Question: I made some tests regarding methods. I came across a case that baffles me completely. Here's an example.
'''
public abstract class Ge {
private boolean valid;
public Ge(boolean valid) {
this.valid = valid;
}
@Override
public int hashCode() {
return this.getClass().getSimpleName().hashCode();
}
@Override
public boolean equals(Object obj) {
if (getClass() == obj.getClass())
return true;
return false;
}
}
public class Ge1 extends Ge{
public Ge1(boolean valid) {
super(valid);
}
}
public class Ge1 extends Ge{
public Ge1(boolean valid) {
super(valid);
}
}
public class Ge2 extends Ge{
public Ge2(boolean valid) {
super(valid);
}
}
'''
The test class:
'''
public static void main(String args[]){
Ge1 ge1=new Ge1(true);
System.out.println(Integer.toHexString(System.identityHashCode(ge1)));
Ge1 ge11=new Ge1(false);
System.out.println(Integer.toHexString(System.identityHashCode(ge11)));
}
'''
Although, the values of System.identityHashCode are different in the eclipse console, the ge1 and ge11 variable in debug mode have the same reference.
However, if I delete the hashcode and equals in class Ge, ge1 and ge11 have different references.
I do not understand why ge1 and ge11 have the same reference with hashcode and equals?

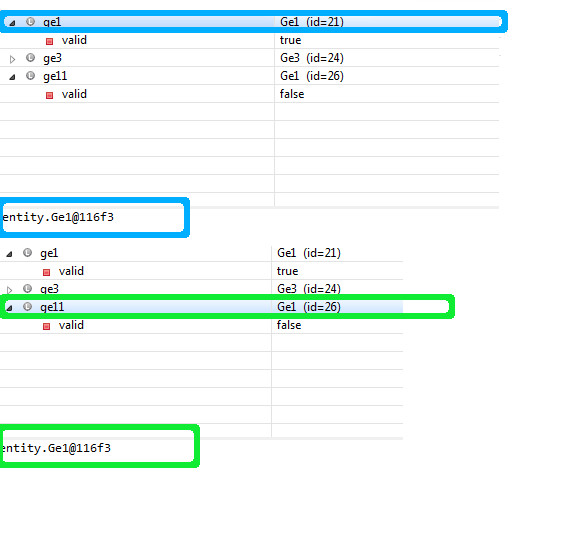
Answer: Object's 'toString()' method is documented as
> this method returns a string equal to the value of:'''
getClass().getName() + '@' + Integer.toHexString(hashCode())
'''
Your algorithm gives the same hashCode to all instances of Ge1.
So all the instances of Ge1 also have the same value returned by 'toString()', and displayed by Eclipse.